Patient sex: M
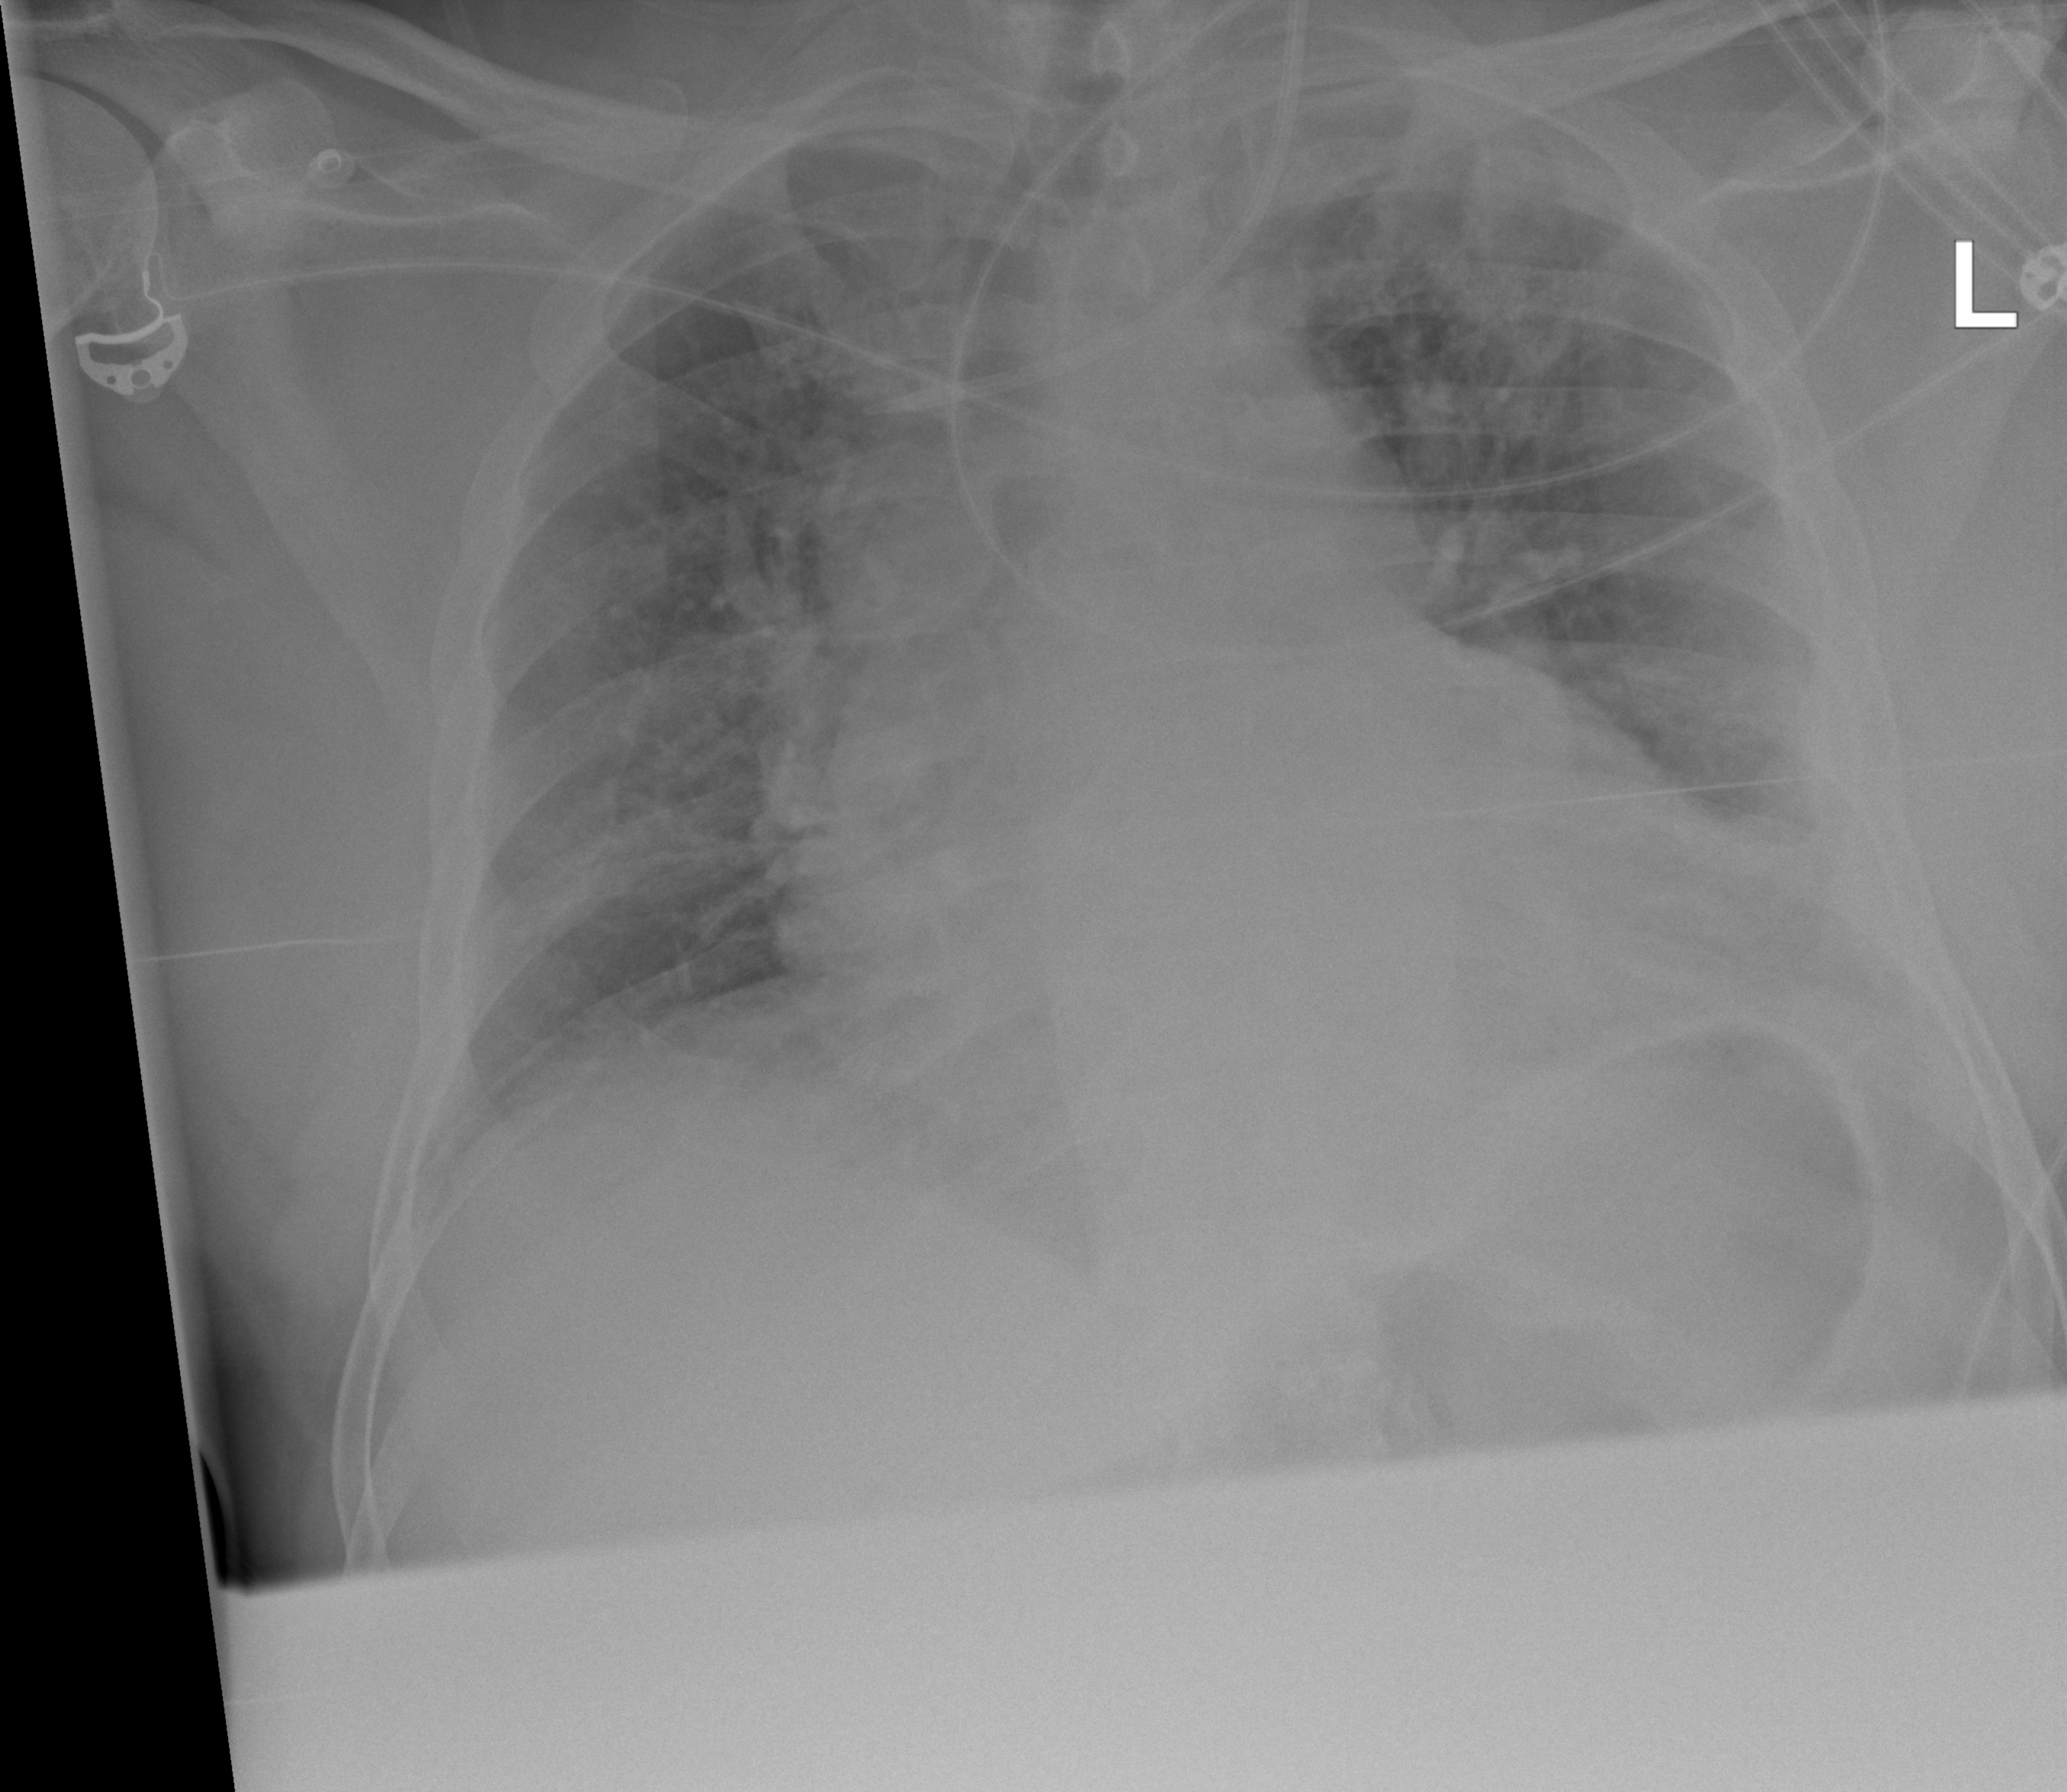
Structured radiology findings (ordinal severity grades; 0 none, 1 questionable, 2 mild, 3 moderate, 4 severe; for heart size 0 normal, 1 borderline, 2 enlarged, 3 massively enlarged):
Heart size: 2
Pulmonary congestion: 0
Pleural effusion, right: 1
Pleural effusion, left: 0
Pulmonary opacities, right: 0
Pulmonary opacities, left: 0
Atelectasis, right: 0
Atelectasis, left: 0